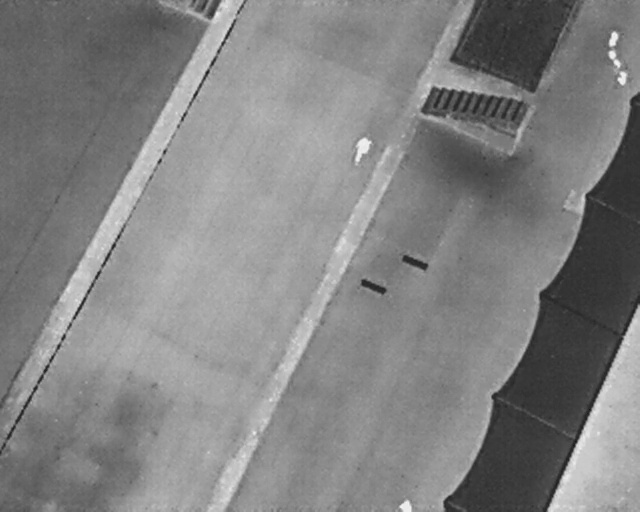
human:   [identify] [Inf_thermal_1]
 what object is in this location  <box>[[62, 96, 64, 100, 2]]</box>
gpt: <ref>1 medium person at the bottom</ref>